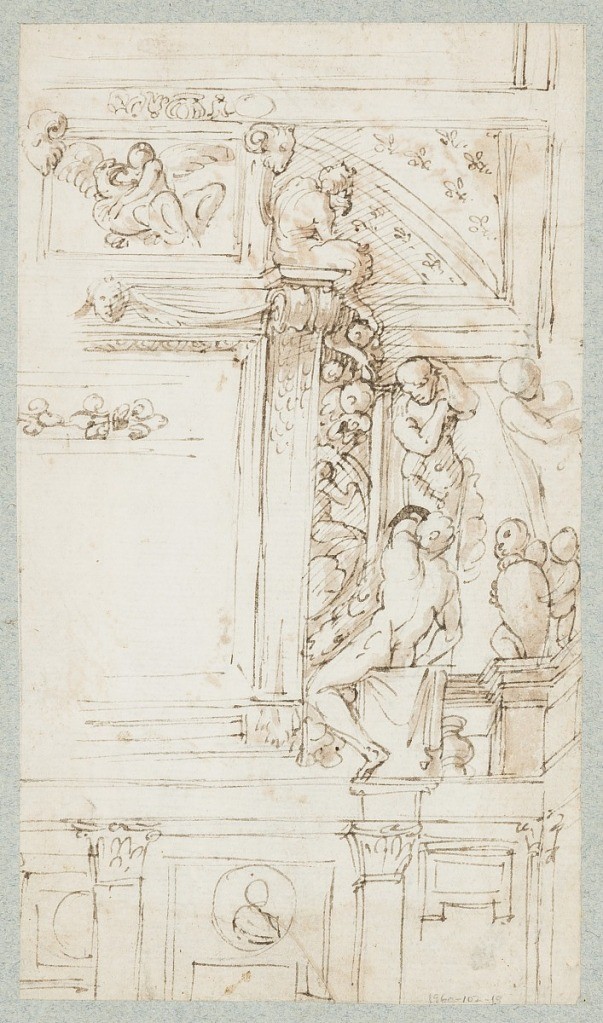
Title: Album page
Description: One sheet of paper drawn on recto and verso, mounted onto an album page with window cutout to see verso.